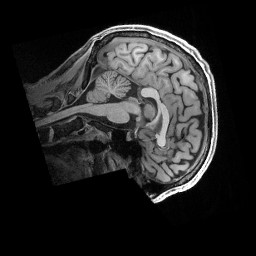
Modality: T1w
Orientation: sagittal
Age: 36
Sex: male
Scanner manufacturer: siemens
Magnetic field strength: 3 T
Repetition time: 2.5 s
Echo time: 0.00296 s